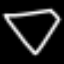
Label: diamond